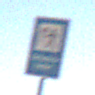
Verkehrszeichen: Verkehrshelfer
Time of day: Midday
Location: Outdoor (Nature)
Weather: Clear
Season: NotSpecified
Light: Natural